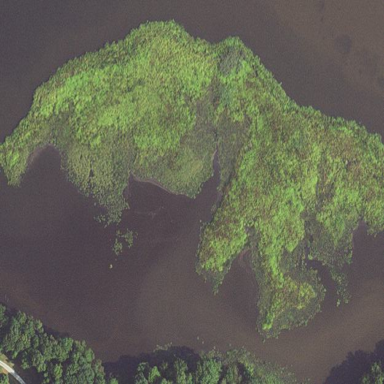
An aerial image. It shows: Marshy wetland area.